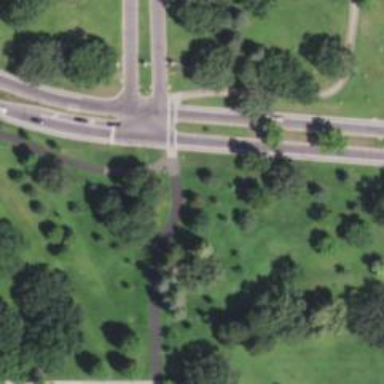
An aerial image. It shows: Marked asphalt cycleway crossing.